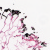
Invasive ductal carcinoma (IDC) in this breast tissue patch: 0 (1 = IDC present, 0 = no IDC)